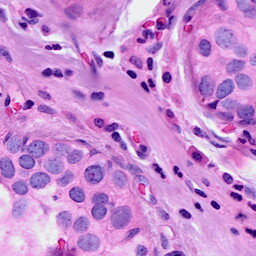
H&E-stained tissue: Breast